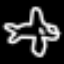
Label: airplane